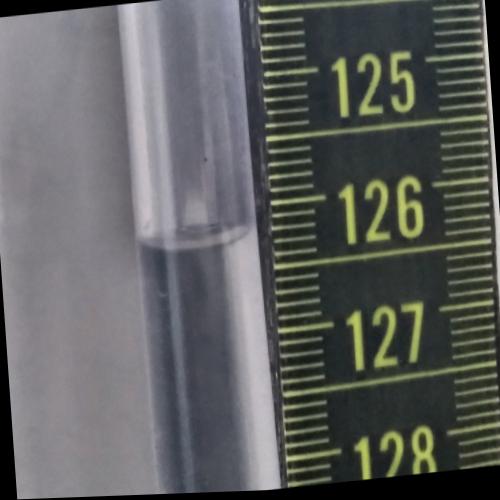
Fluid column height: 126.2 cm